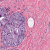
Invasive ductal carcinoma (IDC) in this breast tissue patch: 0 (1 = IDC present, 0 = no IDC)